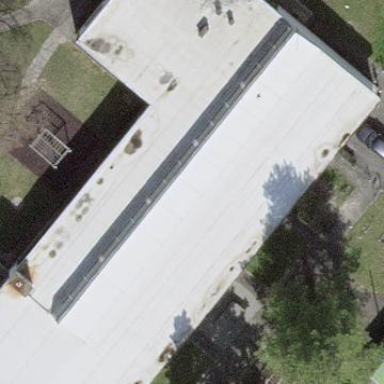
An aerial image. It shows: School building.